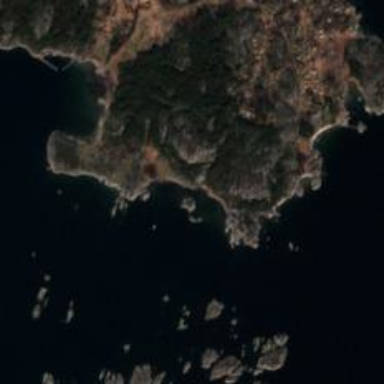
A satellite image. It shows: Beautiful bay in nature.